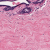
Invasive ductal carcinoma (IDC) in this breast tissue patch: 0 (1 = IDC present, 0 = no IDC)